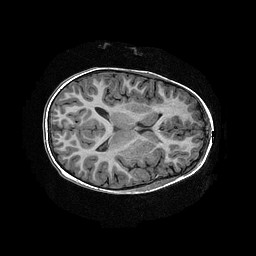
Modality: T1w
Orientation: axial
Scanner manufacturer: ge
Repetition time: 0.008096 s
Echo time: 0.00318 s